Question: I am trying to display string with fixed length (say 10 Digits of strings) in Grid view item template while binding, i could not find any Format specifiers for the string itself.
i can get format specifiers for ('Numbers{0:N}', 'Floats & Decimal (D)', 'Currency{0:C}', , 'Date{1,8:yyyy}' , 'Percentage {0,3:P1}','Temperature: {0:F}', 'Exponential', 'Hexadecimal' ... )
I tried links: <URL> but didn't work for me.
My Grid view have an Template Field (Item Template)
'''
<asp:TemplateField HeaderText="Notes">
<ItemTemplate>
<asp:Label ID="Label_Note" runat="server" Text='<%# String.Format("{0}", Eval("Defect_Note").ToString()) %>' ></asp:Label>
</ItemTemplate>
</asp:TemplateField>
'''
I need to display '' in below grid with max 10 digits. if exeeds it should not show (can show on tooltip) if less than 10 it can show all its content.

'Printf(" %8s" ,&note)' (in Binding single line)
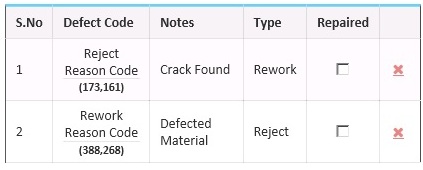
Answer: Don't forget to check for null values.
'''
notes.Substring(0, Math.Min(notes.Length, 10))
'''